四年级 · 计数
下面统计图中，虚线所在的位置能反映图中三组数据的平均数的是（）。

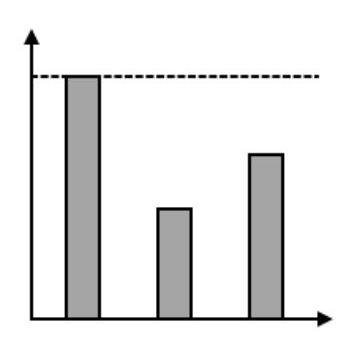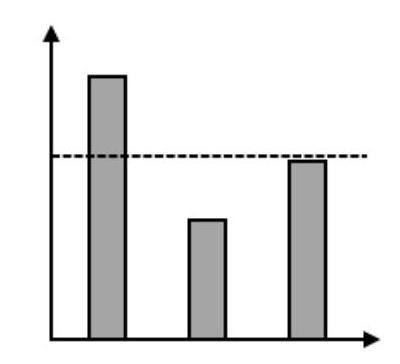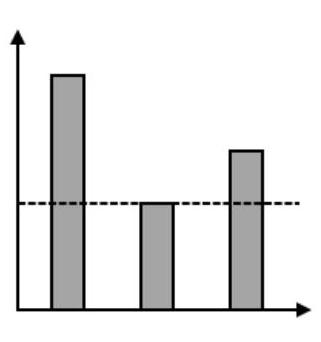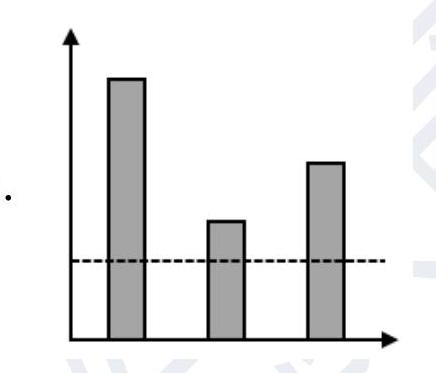
A.

B.

C.

D.

答案: B
解析: 解$\mathrm{B}$

【分析】平均数是指在一组数据中所有数据之和再除以数据的个数，平均数比最大数据小，比最小数据大，据此进行分析即可得出结论。

【详解】A. 此图中虚线所在的位置等于最大数据，不能反映图中三组数据的平均数；组数据的平均数；

C. 此图中虚线所在的位置等于最小数据，不能反映图中三组数据的平均数；

D. 此图中虚线所在的位置比三组数据都小，不能反映图中三组数据的平均数。

故答案为：B

【点睛】此题考查了平均数的含义，要注意观察图象。